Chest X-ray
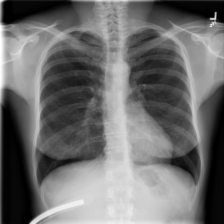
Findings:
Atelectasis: negative
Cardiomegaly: negative
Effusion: negative
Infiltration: negative
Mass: negative
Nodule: negative
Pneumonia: negative
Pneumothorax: negative
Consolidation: negative
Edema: negative
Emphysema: negative
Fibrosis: negative
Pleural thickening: negative
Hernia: negative